Brain MRI, t2w sequence, axial 2D slice.
Patient: age 35, sex M, weight 95 kg, height 1.95 m
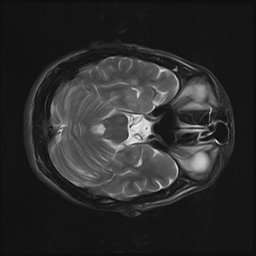